Question: I am trying to build a function to calculate the age of some people whose year of birth is present in a this dataframe:
<URL>
so I wrote this function:
'''
clceta <- function(x){
i<-0
age <- c()
while(i <= length(x[, 2])){
age[i] <- 2016 - x[i, 2]
i <- i+1
}
x$eta <- age
}
'''
with it I calculate the actual age of people in data frame, and I save this information in a new df variable which should be 'x$eta', but when I run this function, giving the data frame as input it doesn't work. When I call the df there is no new variable on it, I still see the old one without the age varialbe. What did I do wrong?
To be more clear: when i use the function clceta() on my df "ut", the function caculates the age of each person in the df, using the formula 2016-ut$AnnoNascita, and creates the variable ut$eta in the df "ut", like this:
[
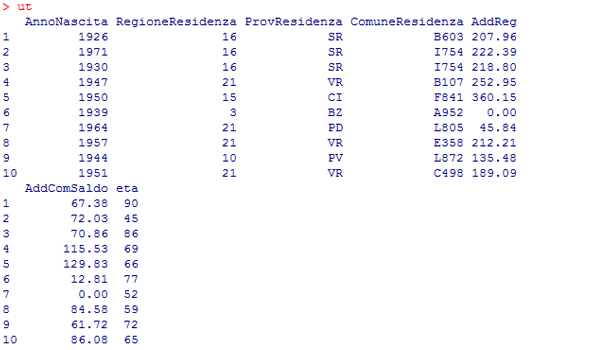
Answer: You don't need for loop. Just one line.
'''
ut$eta = 2016-ut$AnnoNascita
'''